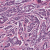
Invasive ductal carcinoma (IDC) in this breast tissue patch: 1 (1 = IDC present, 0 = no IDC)